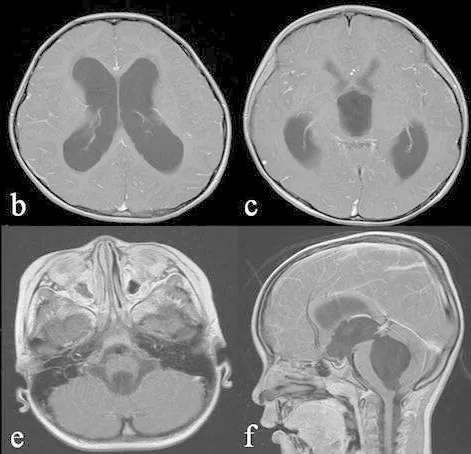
B-d Contrast-enhanced T1-weighted image (WI) on admission indicating the dilatation of bilateral, third and fourth ventricles.
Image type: radiology (mri)